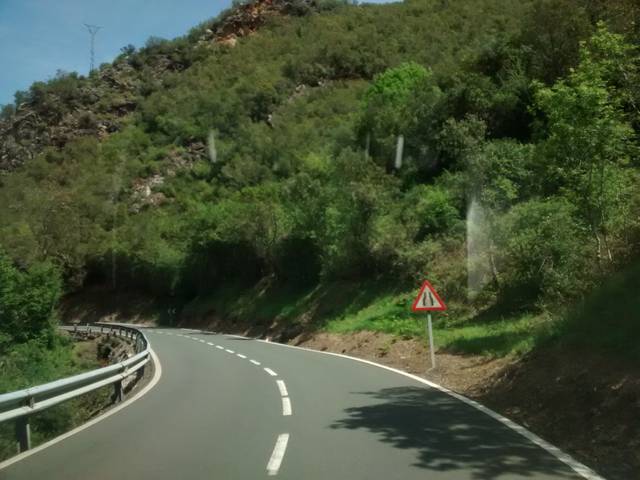
Region: Spain
Coordinates: 43.113, -4.636